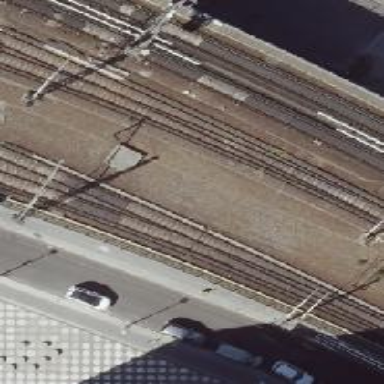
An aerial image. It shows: Viaduct carrying electrified rail line with contact line. This is ballastless rail track serving as siding.